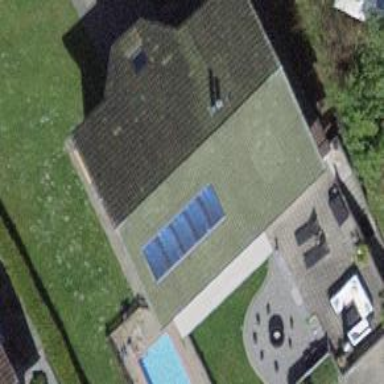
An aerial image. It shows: Solar power generator with photovoltaic panels.